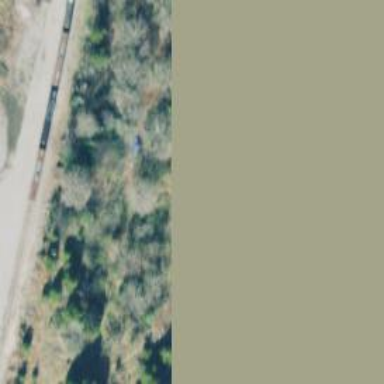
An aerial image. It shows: Abandoned railway yard.